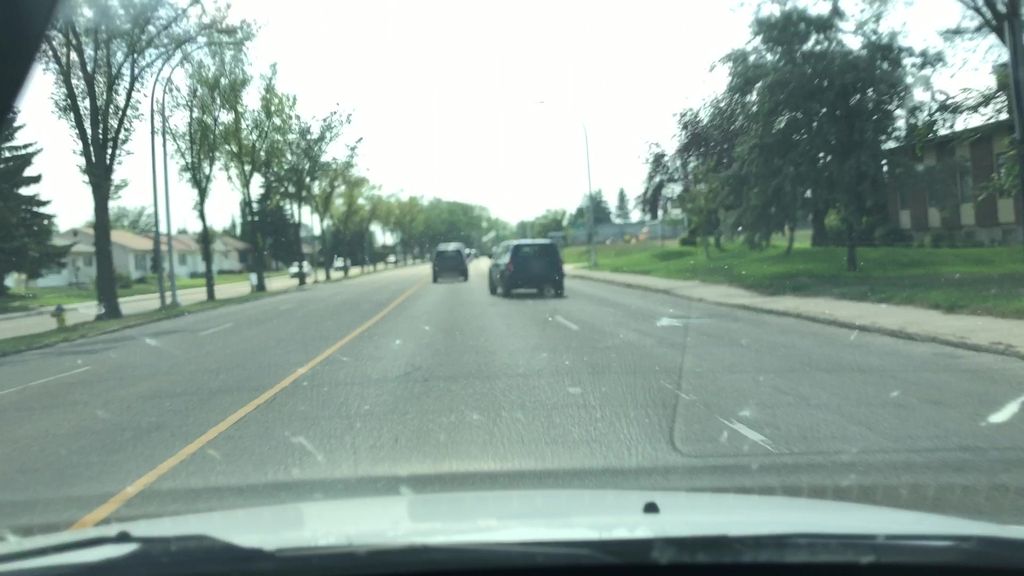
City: edmonton